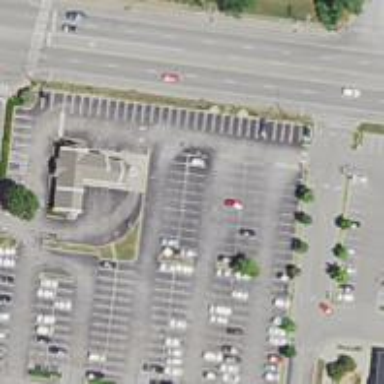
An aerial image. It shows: Parking area.